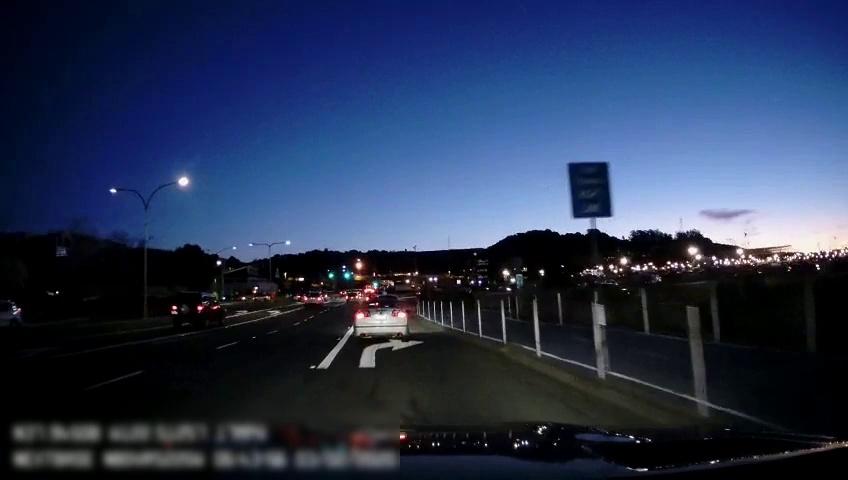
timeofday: Night
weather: Other
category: Drivable Space
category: Vehicles | Car
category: Vehicles | SUV
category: Vehicles | SUV
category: Vehicles | SUV
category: Lanes | Current Lane
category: Lanes | Alternate Lane
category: Lanes | Alternate Lane
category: Lanes | Alternate Lane
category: Traffic | Signs